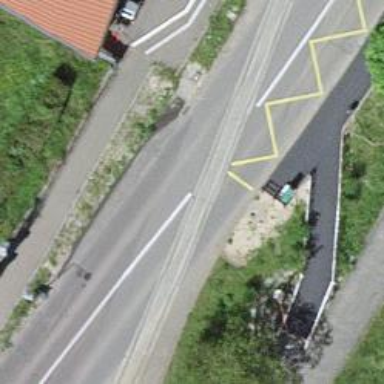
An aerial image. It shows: Railway level crossing.